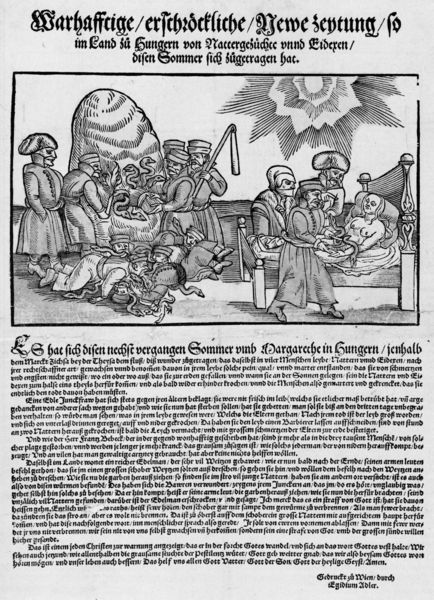
Titel: Warhafftige/ erschröckliche/ Newe zeytung
Künstler: Sebald Mayer
Standort: Zürich.
Institution: Wickiana
Schlagwörter: mann, weiß, wolken, frauen, menschen, brust, frau, grau, hut, männer, schwarz, stroh, säule, wolke, mensch, stein, tod, tof, tot, sonne, mantel, bauern, holzschnitt, schrift, ernte, heu, graphik, karikatur, bett, krank, buch, stern, strahlen, druck, schwarzweiss, radierung, stich, seite, illustration, text, uniform, schlange, arzt, buchdruck, buchseite, krankheit, hunger, schlangen, kupferstich, heilung, kranke, miniatur, flugblatt, handschrift, doktor, heuballen, heiler, folter, barbier, bader, flesen, flegel, holzschnitt frühes 16., artzt, dreschflegel